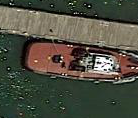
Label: Towing_vessel